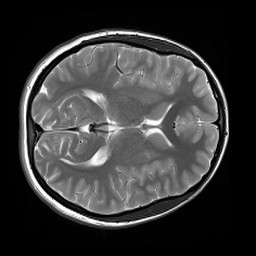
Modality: T2w
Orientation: axial
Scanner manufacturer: siemens
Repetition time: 3.9 s
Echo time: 0.076 s